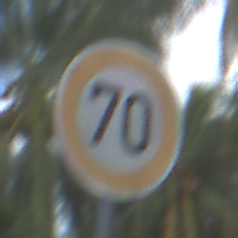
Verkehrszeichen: Geschwindigkeit70
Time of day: MorningAfternoon
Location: Outdoor (Suburban)
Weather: PartlyCloudy
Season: NotSpecified
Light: Natural